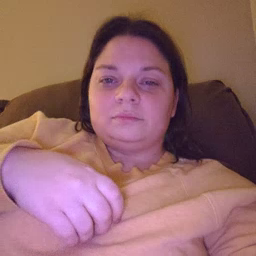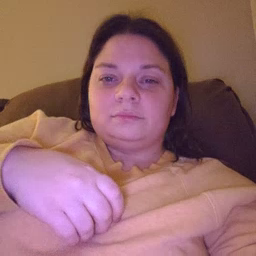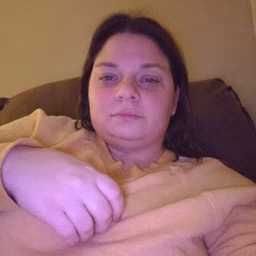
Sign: zipper